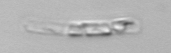
Label: Guinardia_striata